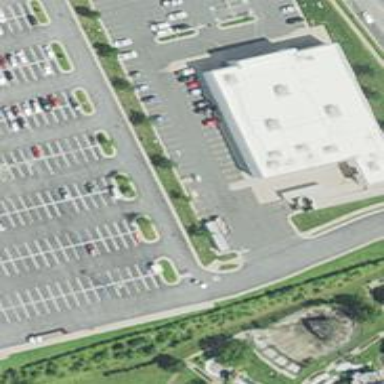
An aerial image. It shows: Building.